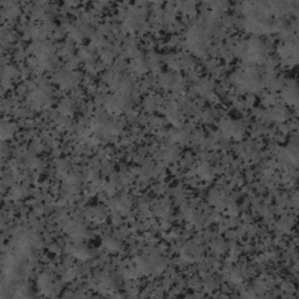
Label: frost